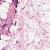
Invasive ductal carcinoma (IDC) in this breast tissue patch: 1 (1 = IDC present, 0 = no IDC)